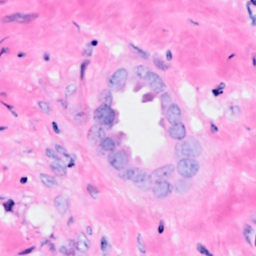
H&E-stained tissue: Breast